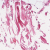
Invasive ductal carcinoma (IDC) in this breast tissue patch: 0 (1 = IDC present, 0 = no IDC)